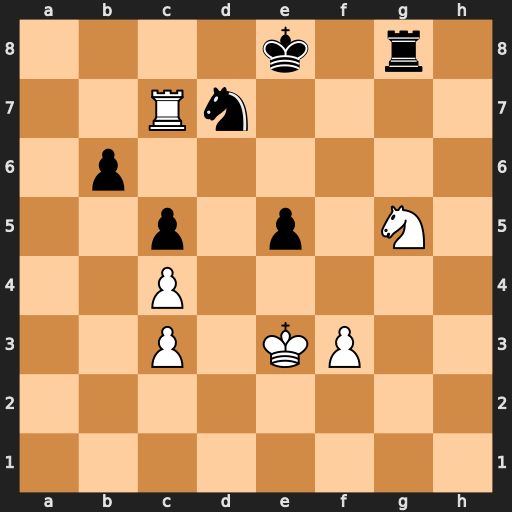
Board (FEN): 4k1r1/2Rn4/1p6/2p1p1N1/2P5/2P1KP2/8/8
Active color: w
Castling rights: -
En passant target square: -
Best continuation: Rc8+ Ke7 Rxg8